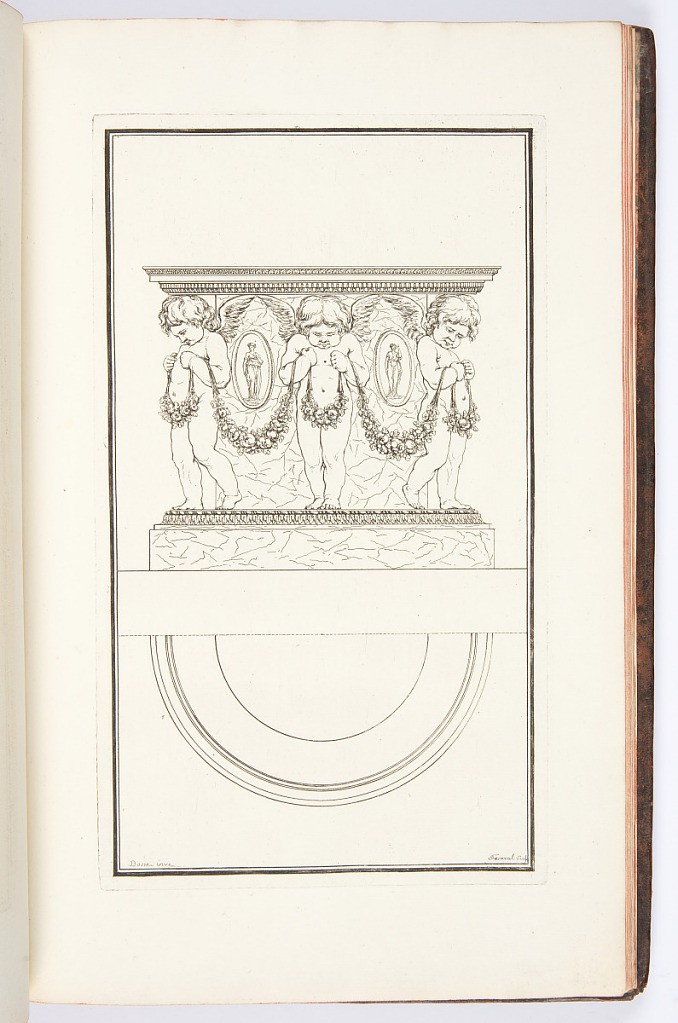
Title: POELE circulaire, dans le genre antique, sans tuyaux montans ni apparens, et fait pour être isolé
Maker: Louis-Gustave Taraval, French, 1738 – 1794
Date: ca. 1791
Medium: Etching on paper
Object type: Print
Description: Design for a stove heater decorated with neoclassical motifs, in the form of a pedestal decorated with sculpted winged putti (babies) supporting the pedestal, holding a festoon of flowers, with oval cameos with female figures in between each putto. The top and base are decorated with repeating pattern moldings of egg and dart, fluting, and leaf motifs. A plan view and scale below. The plate is signed.